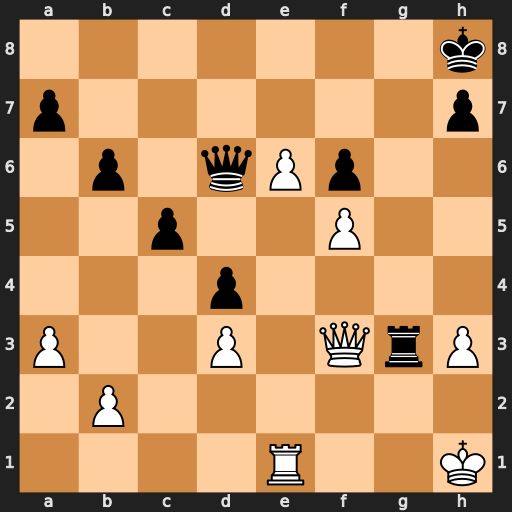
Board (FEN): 7k/p6p/1p1qPp2/2p2P2/3p4/P2P1QrP/1P6/4R2K
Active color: w
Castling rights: -
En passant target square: -
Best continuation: e7 Rxf3 e8=Q+ Kg7 Re7+ Qxe7 Qxe7+